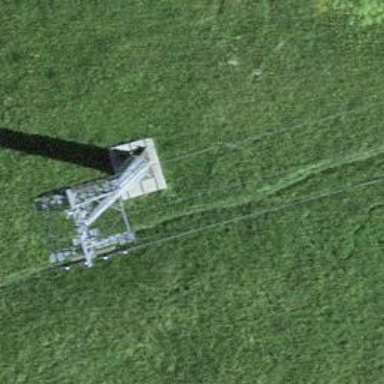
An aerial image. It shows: Pylon for aerialway.